Question: Count the number of objects in the diagram.
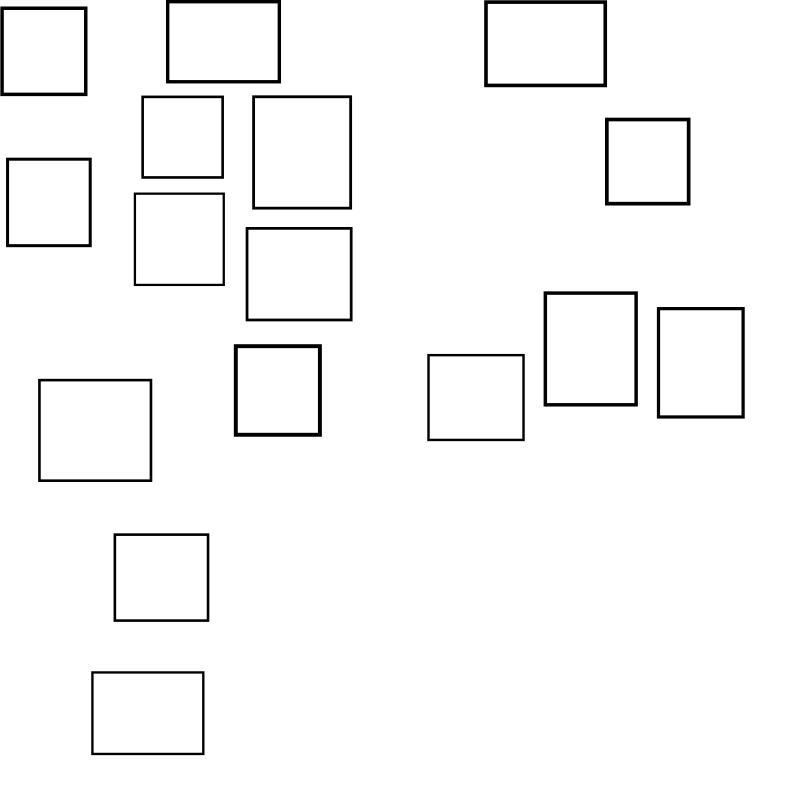
Answer: 16